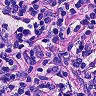
Metastatic tissue present: no